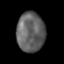
Tissue: prostate
Cell type: Myeloid cells
Senescence score: 0.2512
Nuclear area (px): 1097
Mean DAPI intensity: 97.182